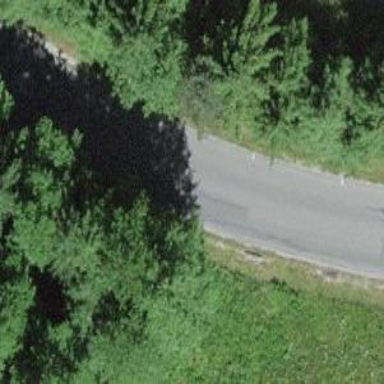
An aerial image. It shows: Unclassified road with asphalt surface.